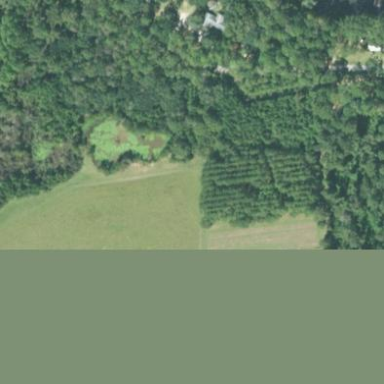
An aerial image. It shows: Mixed woodland with various types of leaves.